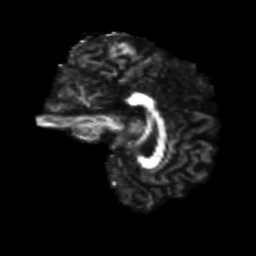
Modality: FA
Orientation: sagittal
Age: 24
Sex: male
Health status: healthy
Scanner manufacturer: siemens
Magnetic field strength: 3 T
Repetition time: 8.6 s
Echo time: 0.095 s